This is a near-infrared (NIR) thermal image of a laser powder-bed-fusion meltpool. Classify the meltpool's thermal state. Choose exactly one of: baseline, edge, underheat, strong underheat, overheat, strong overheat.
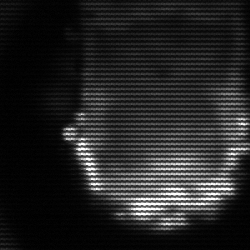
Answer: baseline